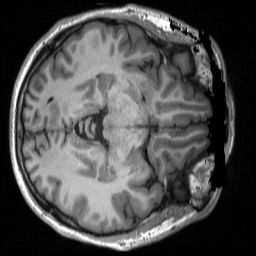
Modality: T1w
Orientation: axial
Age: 26
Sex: male
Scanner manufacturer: siemens
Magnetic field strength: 3 T
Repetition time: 2.3 s
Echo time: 0.00298 s